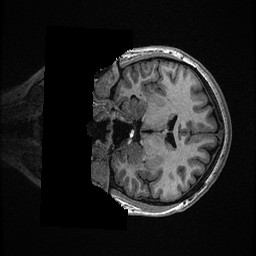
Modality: T1w
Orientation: coronal
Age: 27
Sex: female
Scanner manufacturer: ge
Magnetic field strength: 3 T
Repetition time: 0.00668 s
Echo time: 0.00294 s